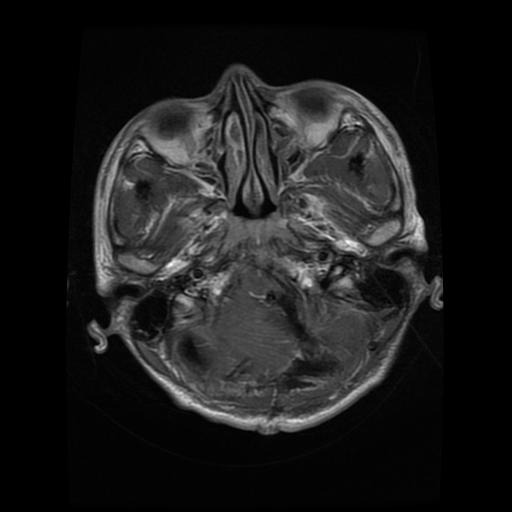
Label: glioma